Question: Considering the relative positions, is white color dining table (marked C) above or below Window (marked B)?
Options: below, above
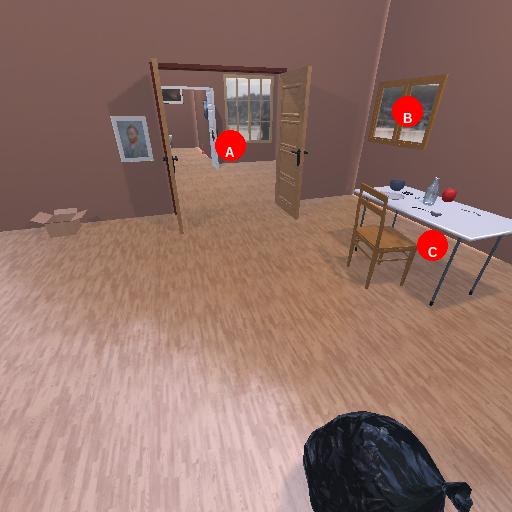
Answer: below